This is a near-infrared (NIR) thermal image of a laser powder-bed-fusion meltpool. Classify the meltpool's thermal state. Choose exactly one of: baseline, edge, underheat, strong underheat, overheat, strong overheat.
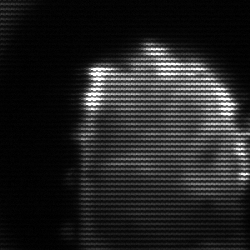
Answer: baseline